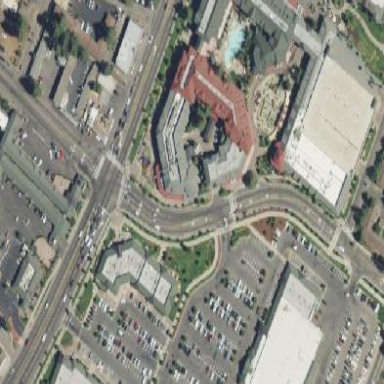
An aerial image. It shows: Hotel building.